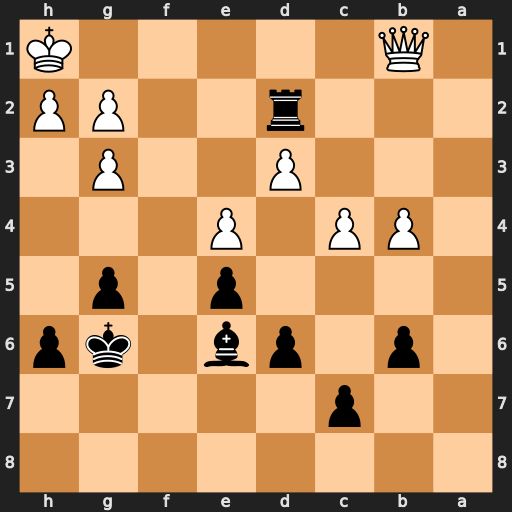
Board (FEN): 8/2p5/1p1pb1kp/4p1p1/1PP1P3/3P2P1/3r2PP/1Q5K
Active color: b
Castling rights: -
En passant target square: -
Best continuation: Bg4 Kg1 Rd1+ Qxd1 Bxd1